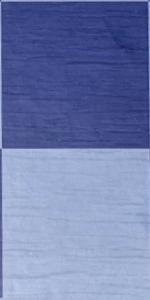
Label: Empty